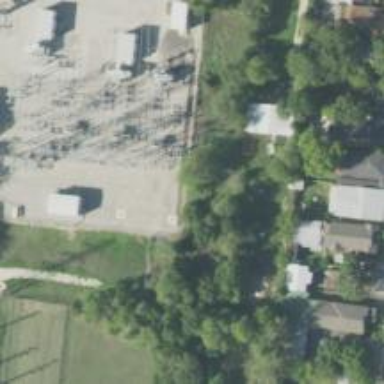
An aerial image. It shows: Switch for power supply.